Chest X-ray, AP view. Patient: 49 years old, sex F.
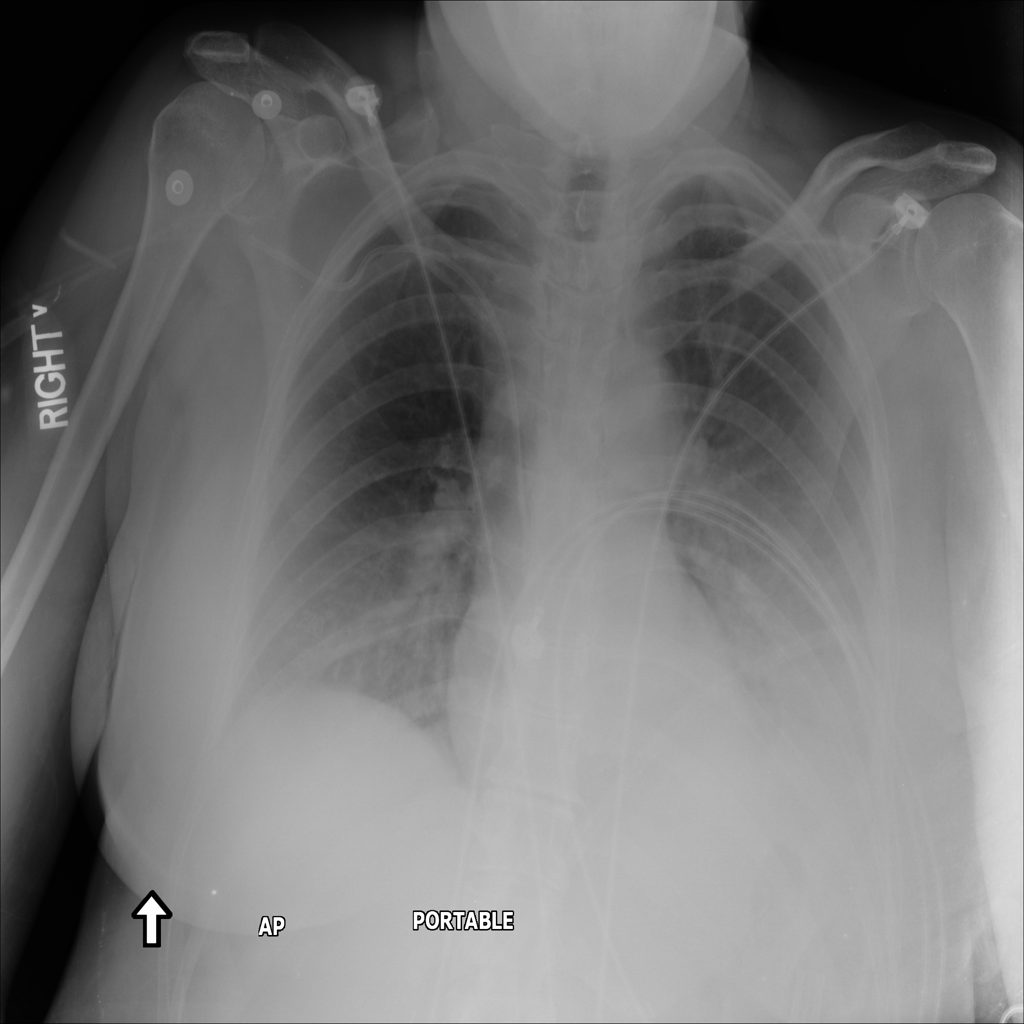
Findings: Effusion, Infiltration, Pneumothorax